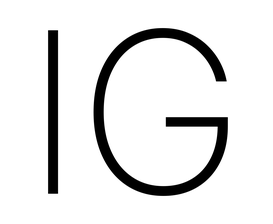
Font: Inter_ExtraLight